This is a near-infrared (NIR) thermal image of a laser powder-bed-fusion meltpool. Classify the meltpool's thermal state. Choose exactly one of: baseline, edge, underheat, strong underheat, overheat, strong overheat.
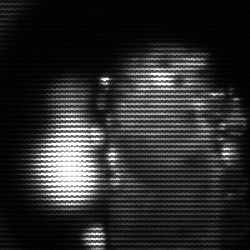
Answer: strong underheat